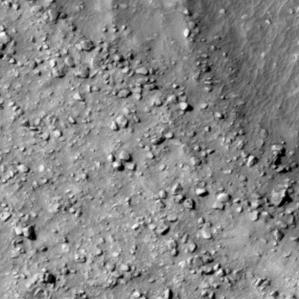
Label: non_frost